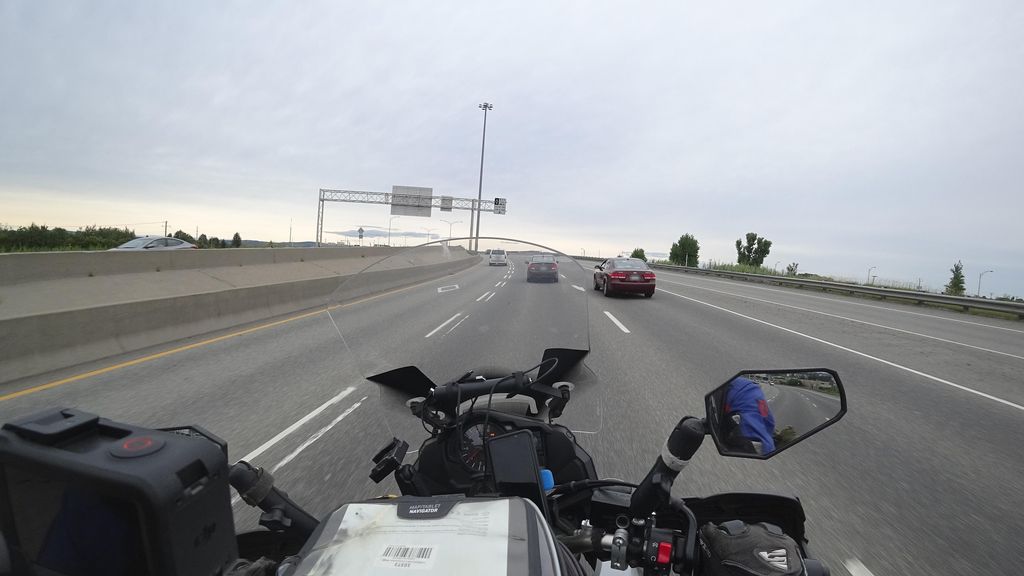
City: quebec_city